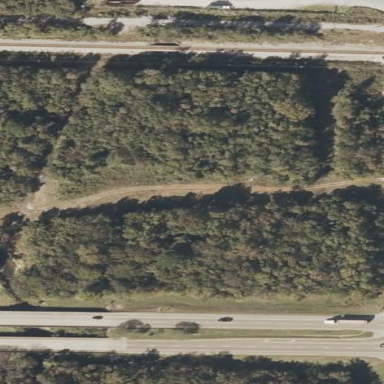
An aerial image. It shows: Beautiful woodland area.